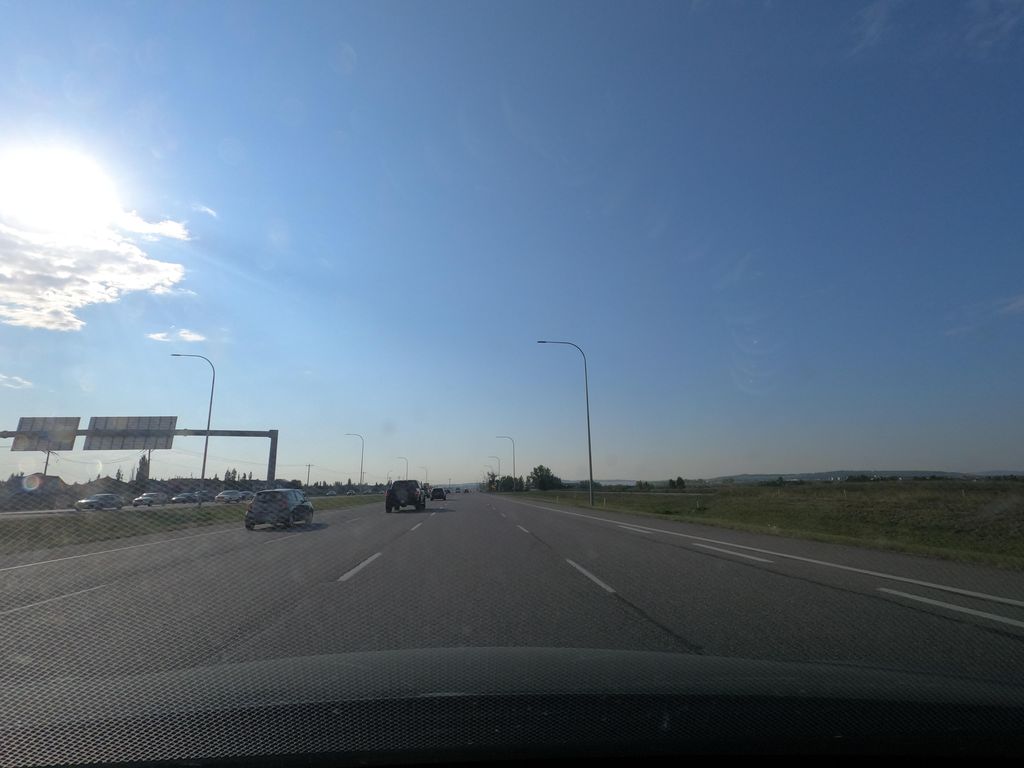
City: calgary